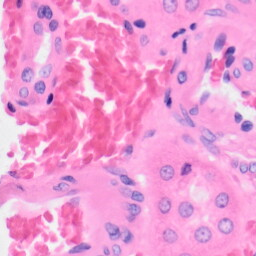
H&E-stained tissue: Kidney